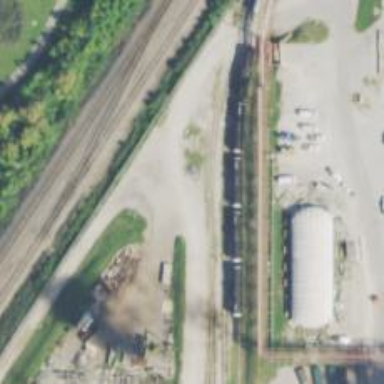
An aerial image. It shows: Railway siding for service.